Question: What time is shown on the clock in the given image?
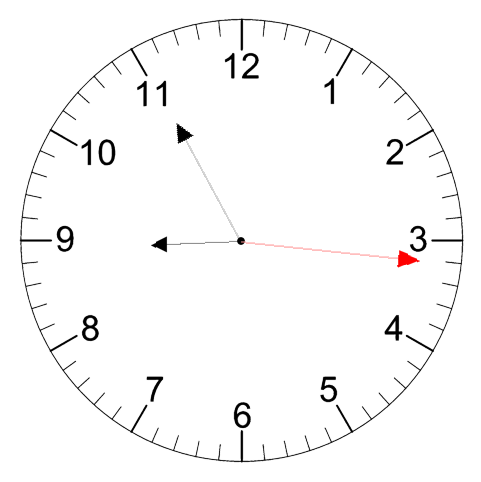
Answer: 08:55:16